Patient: sex F, age 56
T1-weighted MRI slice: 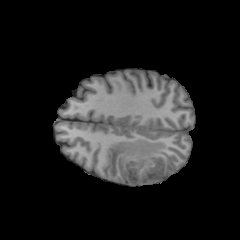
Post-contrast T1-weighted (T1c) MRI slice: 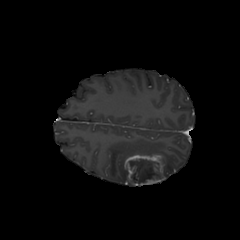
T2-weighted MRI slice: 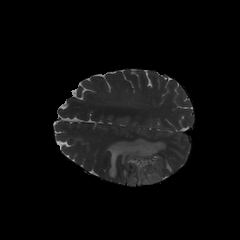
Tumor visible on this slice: yes
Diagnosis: Glioblastoma, IDH-wildtype
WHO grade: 4